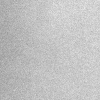
Atmospheric dust classification: dusty